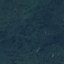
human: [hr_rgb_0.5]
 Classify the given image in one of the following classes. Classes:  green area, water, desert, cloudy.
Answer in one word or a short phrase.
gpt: green area